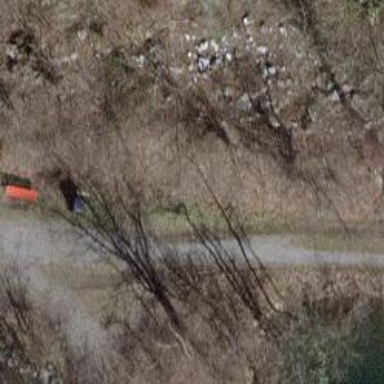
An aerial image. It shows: Bench.